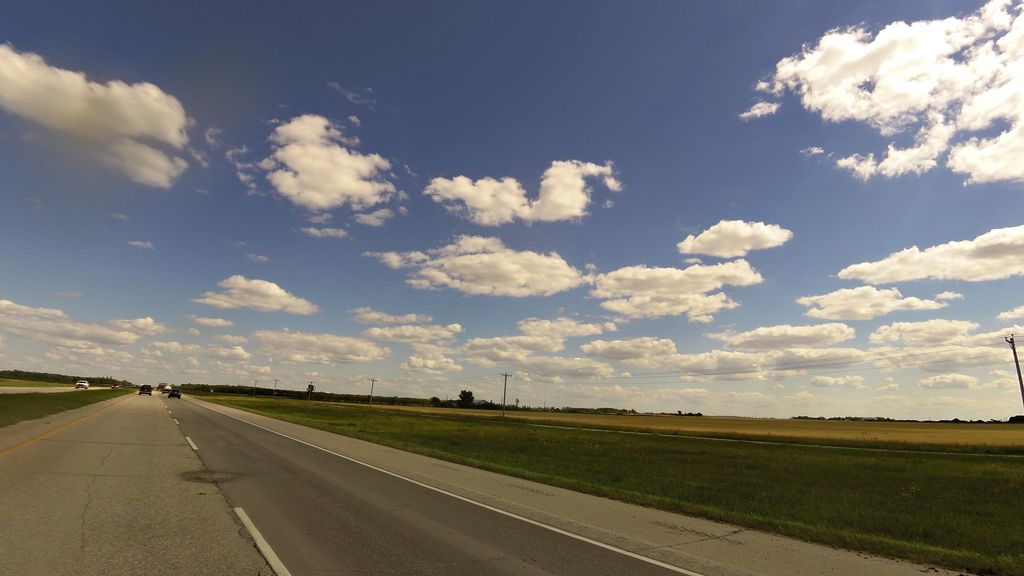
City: winnipeg